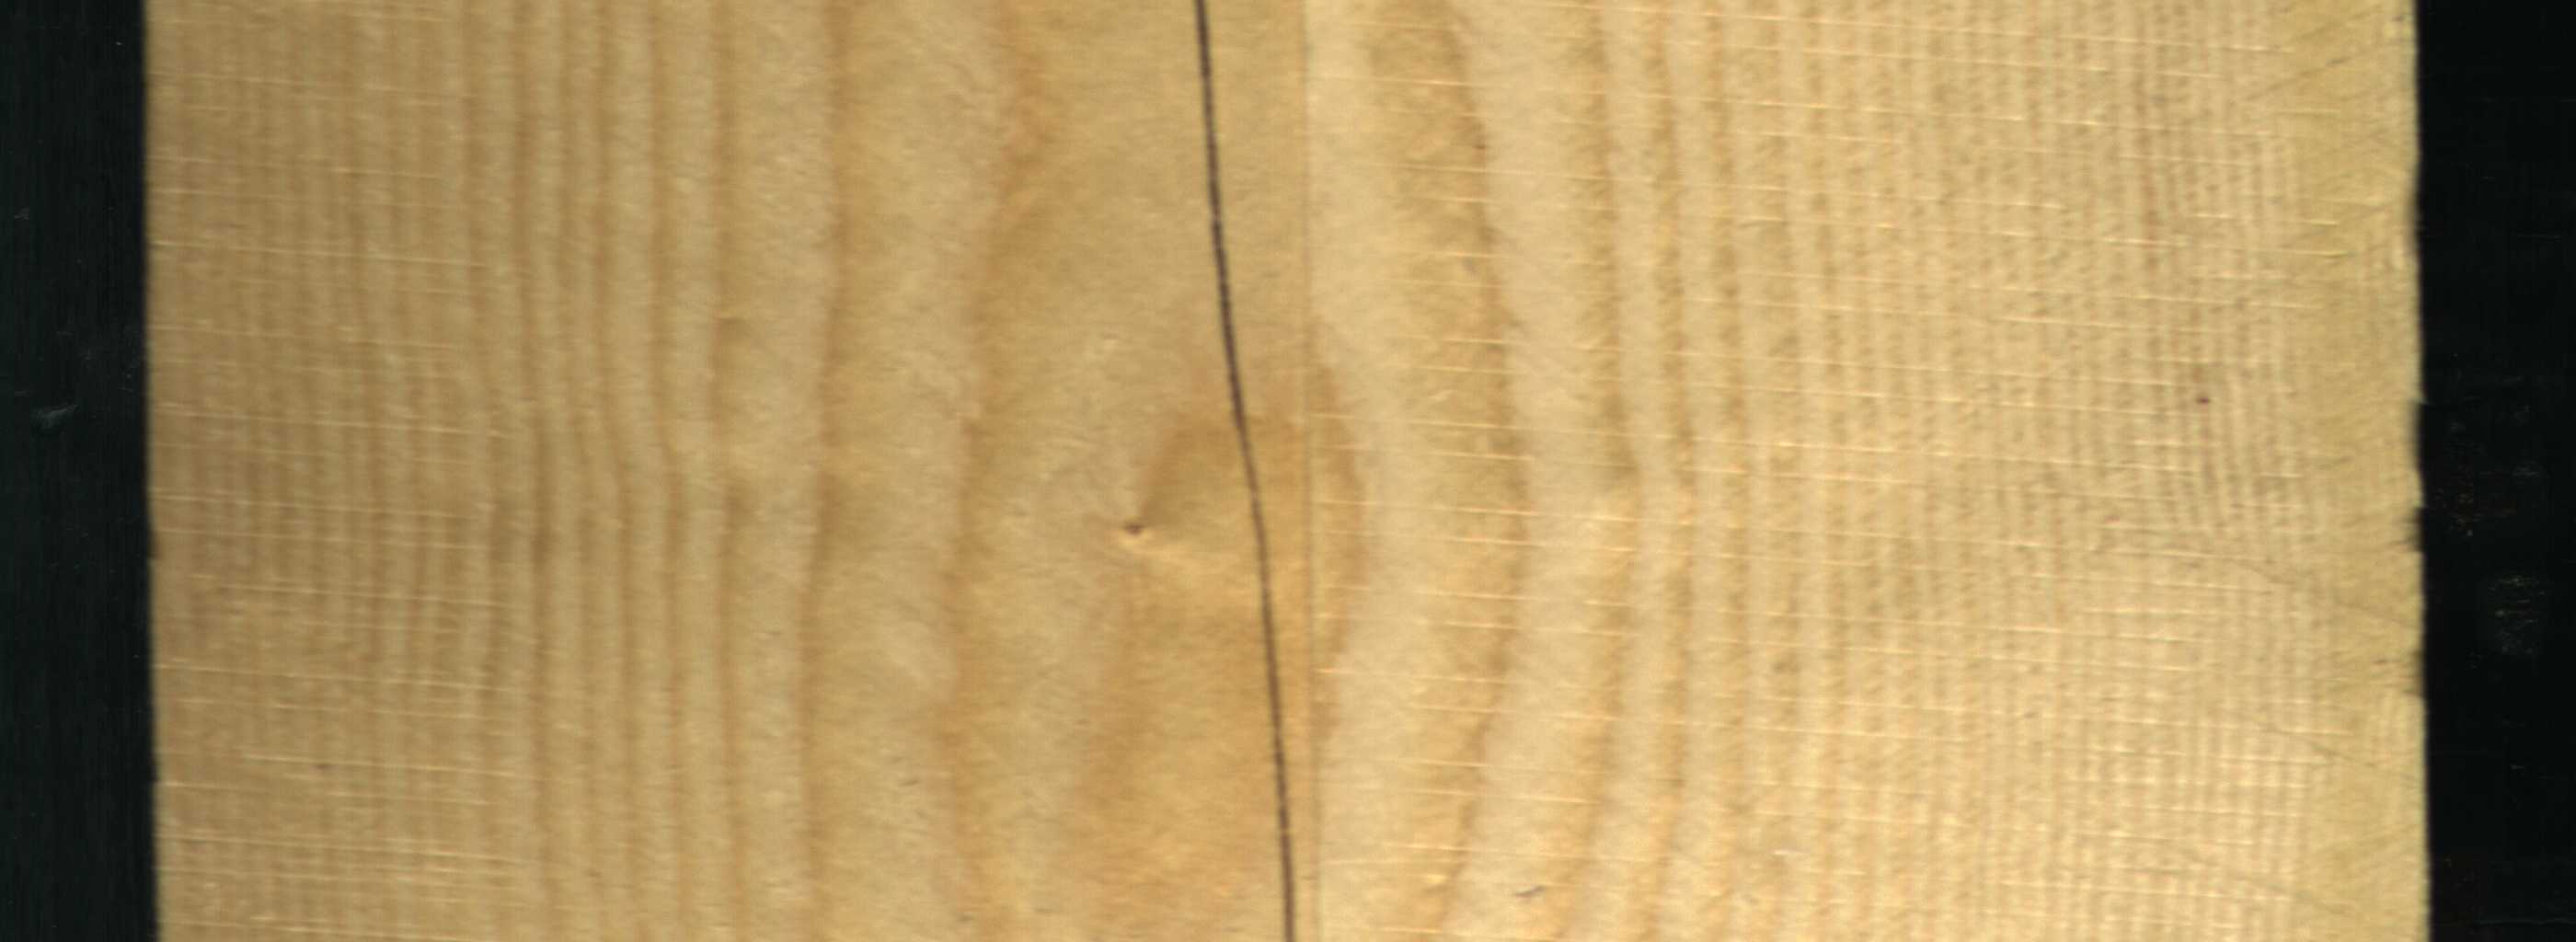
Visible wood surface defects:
Crack